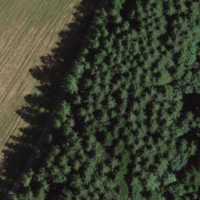
EUNIS habitat code: 44
Species observed at this site:
Campanula trachelium